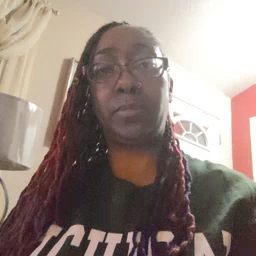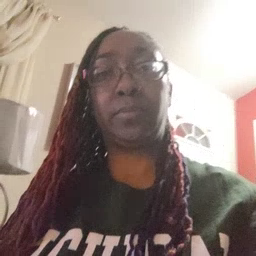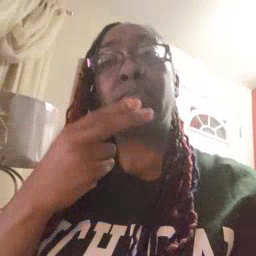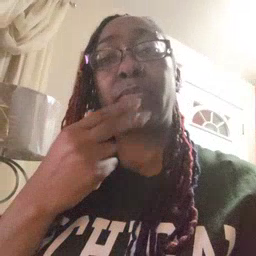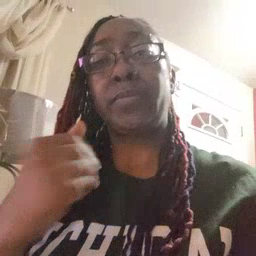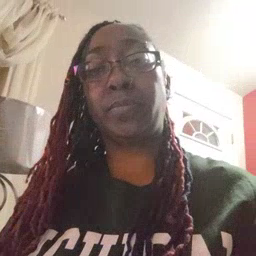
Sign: cute